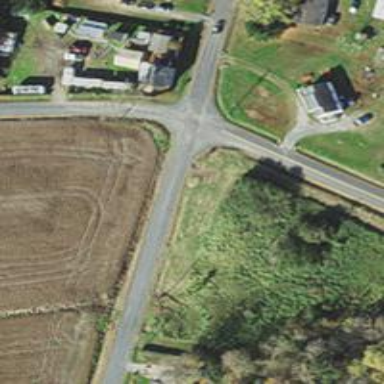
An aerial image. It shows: Tertiary road.